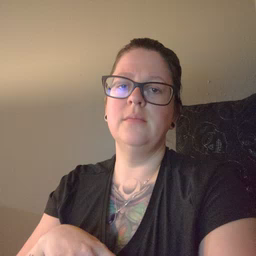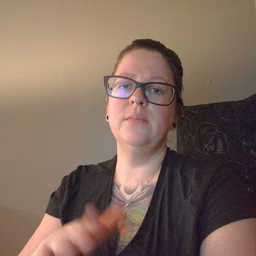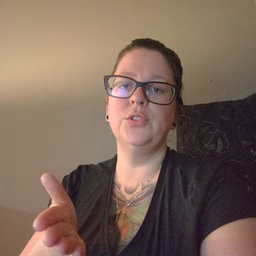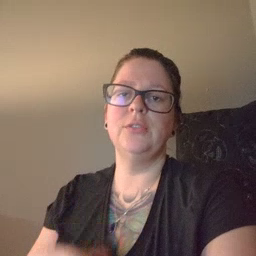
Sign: book